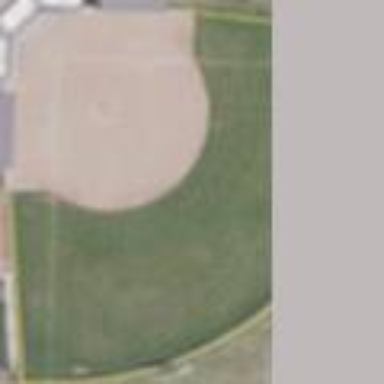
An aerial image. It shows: Softball pitch for leisure land activities.